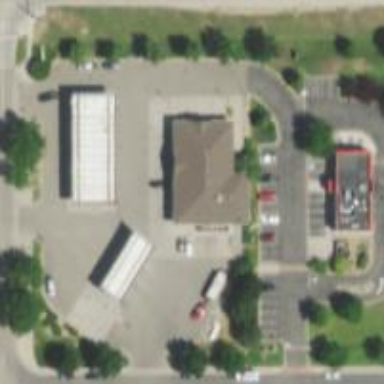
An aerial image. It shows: Convenience shop.